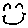
Label: smiley face